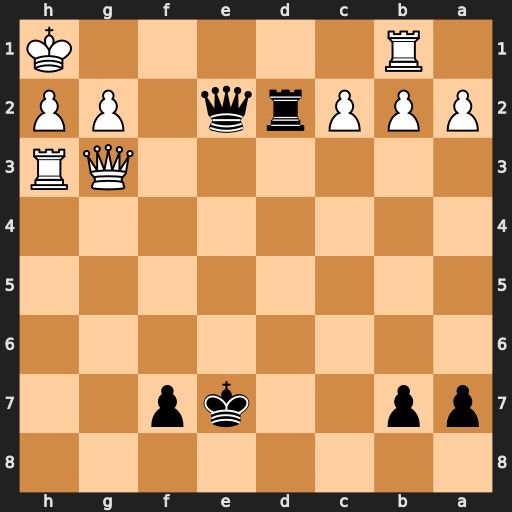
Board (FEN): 8/pp2kp2/8/8/8/6QR/PPPrq1PP/1R5K
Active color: b
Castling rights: -
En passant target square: -
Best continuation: Rd1+ Rxd1 Qxd1+ Qe1+ Qxe1#